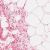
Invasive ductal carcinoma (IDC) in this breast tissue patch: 0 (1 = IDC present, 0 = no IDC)